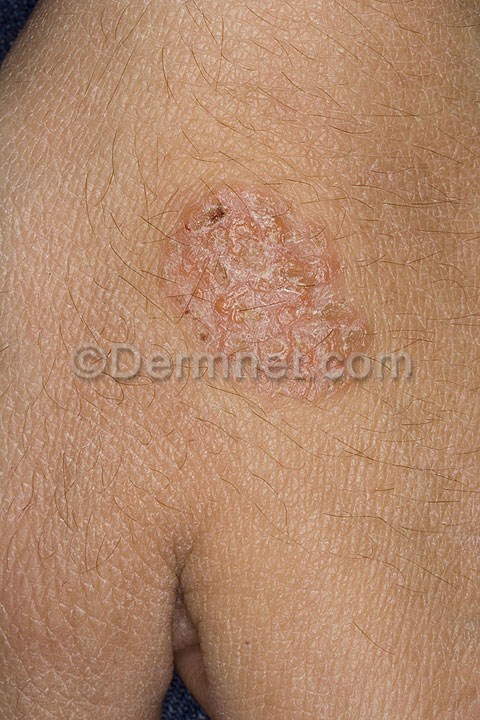
Disease: Eczema Photos